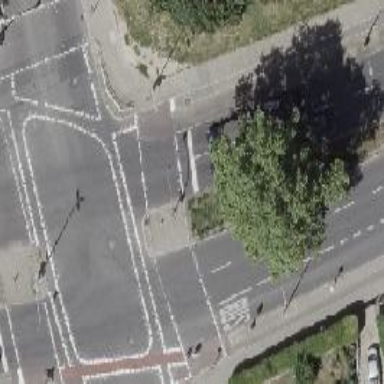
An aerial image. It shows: Road with traffic signals.